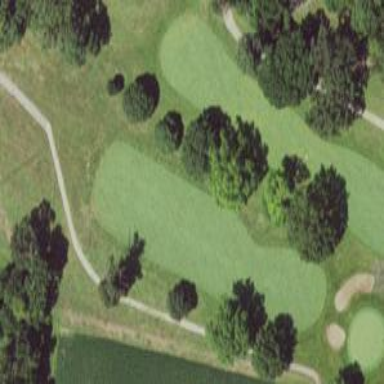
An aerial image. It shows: Grassy area designated as golf fairway.